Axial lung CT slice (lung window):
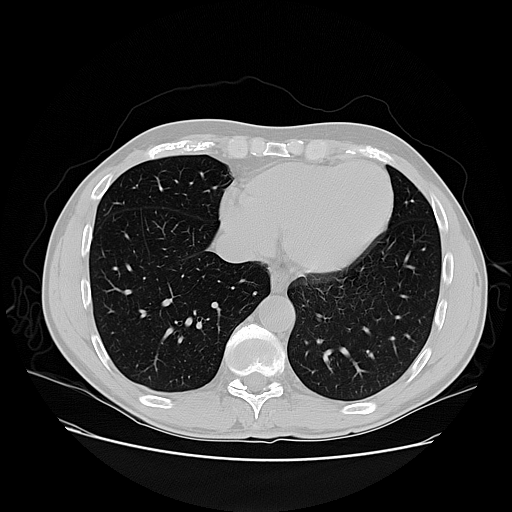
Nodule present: no